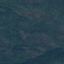
Label: Forest